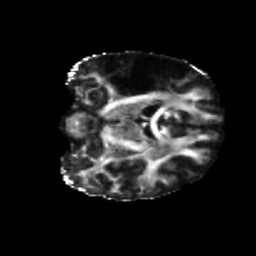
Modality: FA
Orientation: coronal
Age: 36
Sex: female
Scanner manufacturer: siemens
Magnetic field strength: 3 T
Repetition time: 5.47 s
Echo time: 0.0854 s